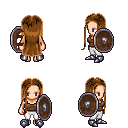
a pixel art fantasy rpg character, female body template, human, light skin, brown pirate shirt, white pants, brown extra-long hairstyle, metal boots, shield, four views (front, back, left, right), 2x2 character sprite sheet, small pixel art, hard edges, no anti-aliasing